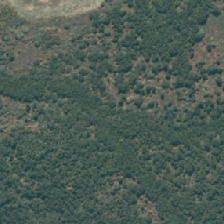
Land cover: manuka_kanuka